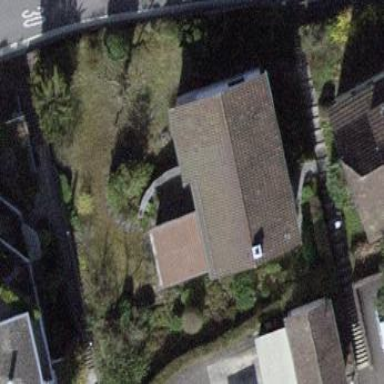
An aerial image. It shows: Detached building.